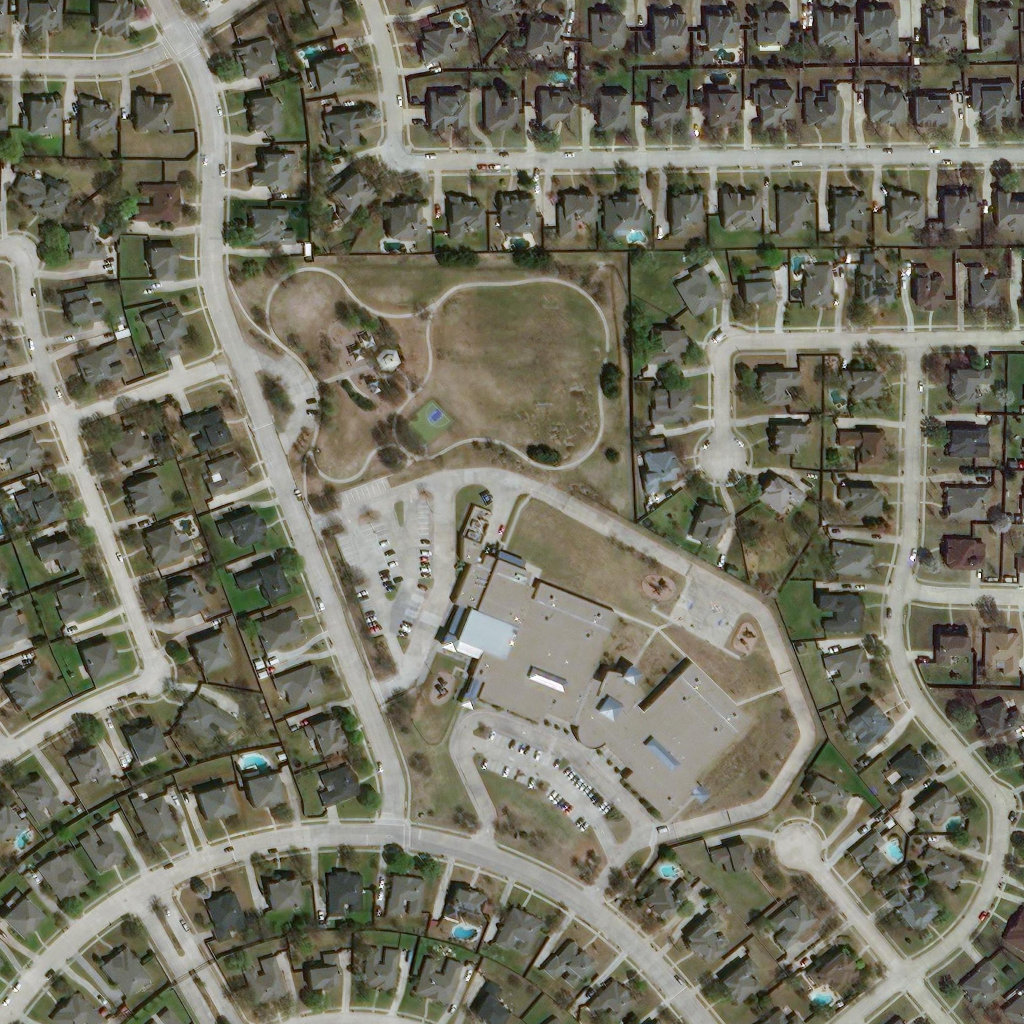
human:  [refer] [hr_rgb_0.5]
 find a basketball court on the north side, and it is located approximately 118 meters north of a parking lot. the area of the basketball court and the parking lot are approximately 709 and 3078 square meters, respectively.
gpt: <box>[[39, 38, 44, 44, 0]]</box>